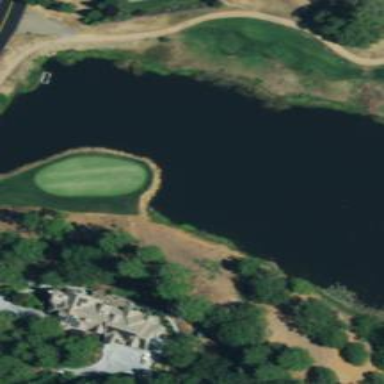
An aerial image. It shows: Scenic view of water hazard on golf course. The natural water feature adds beauty to the landscape.